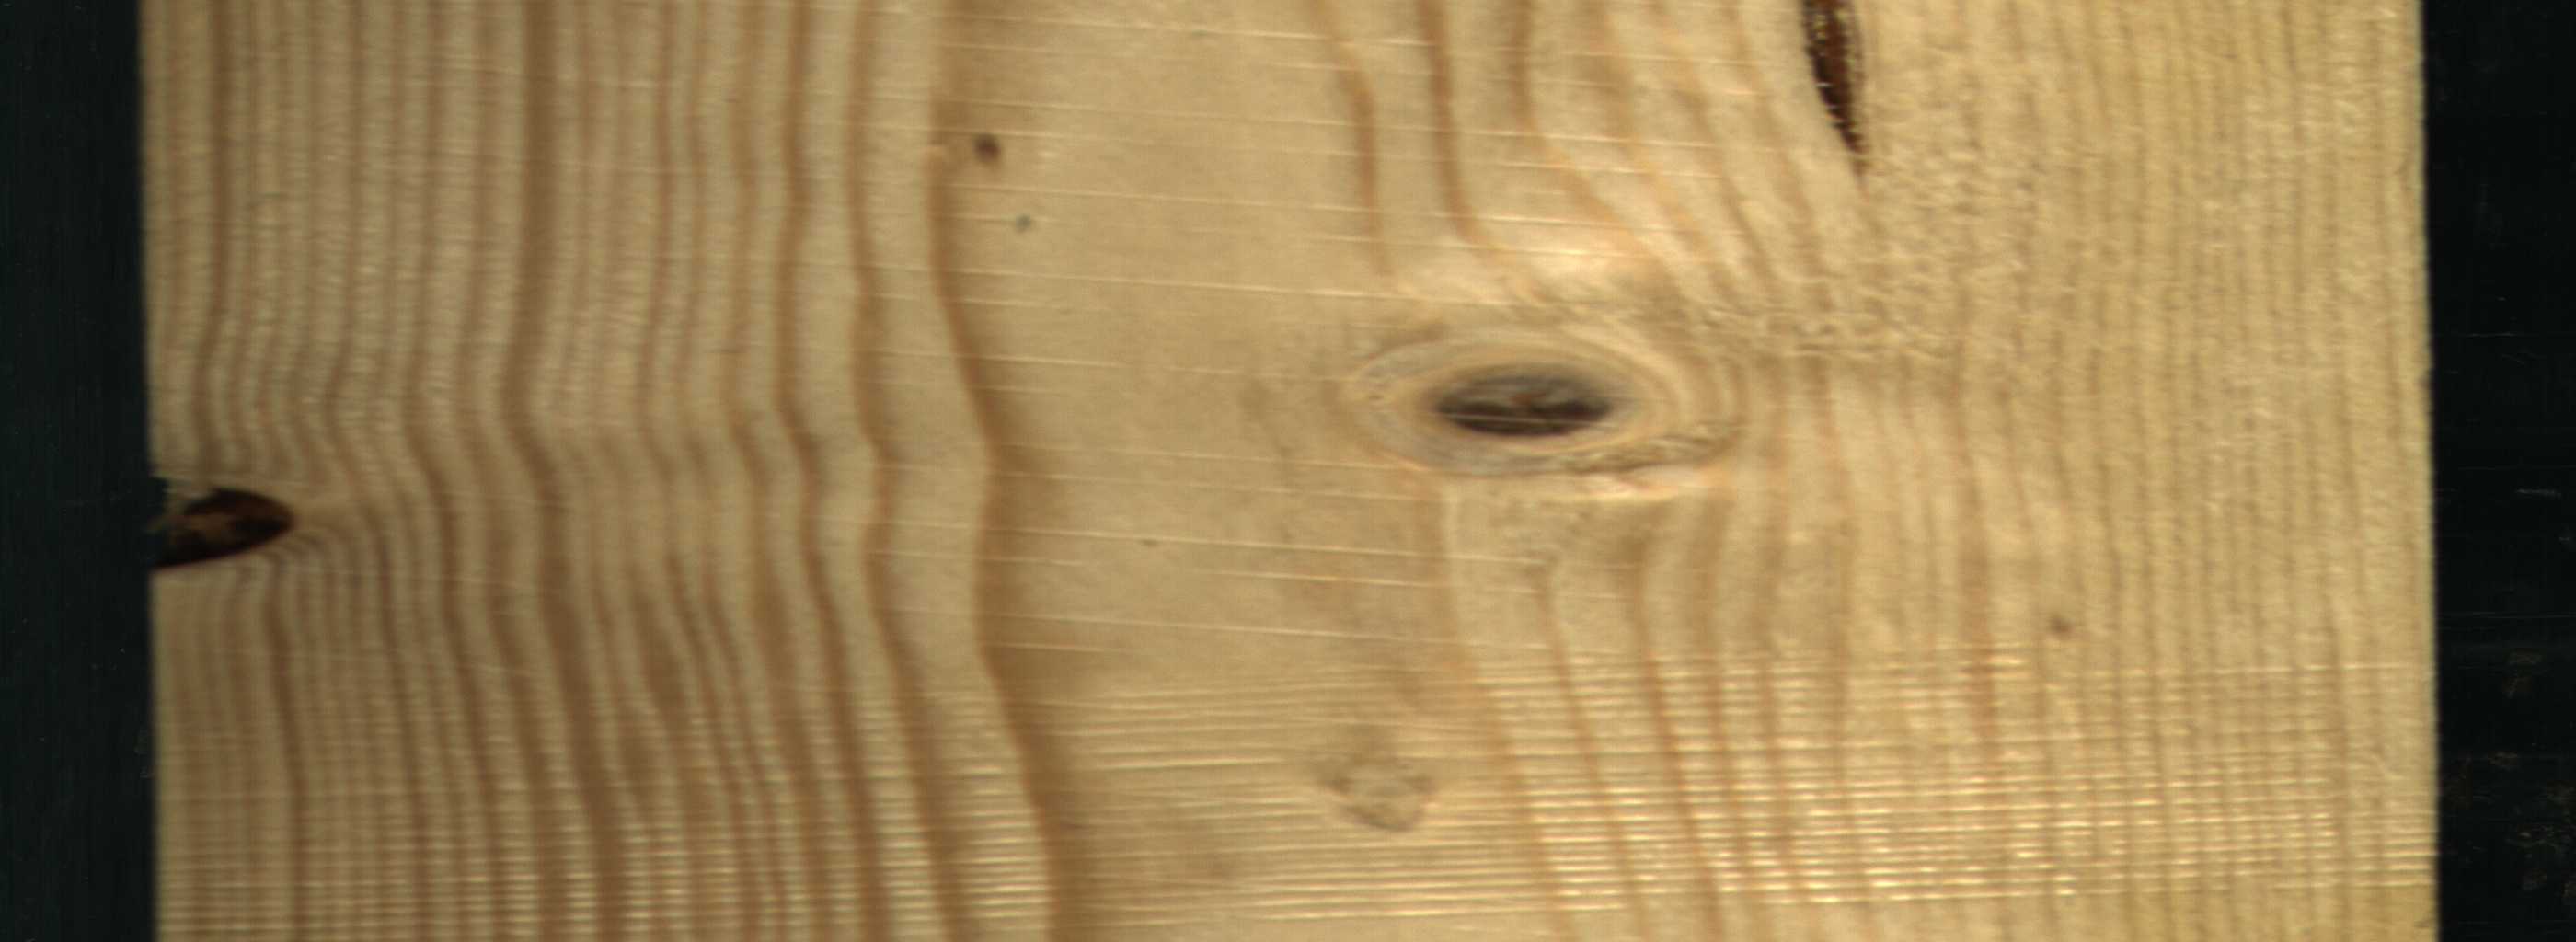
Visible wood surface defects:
resin
Knot_missing
Live_Knot